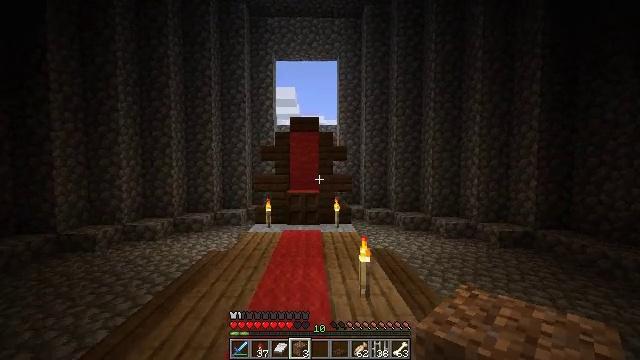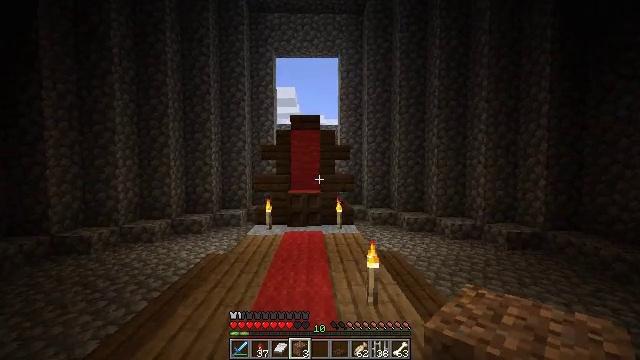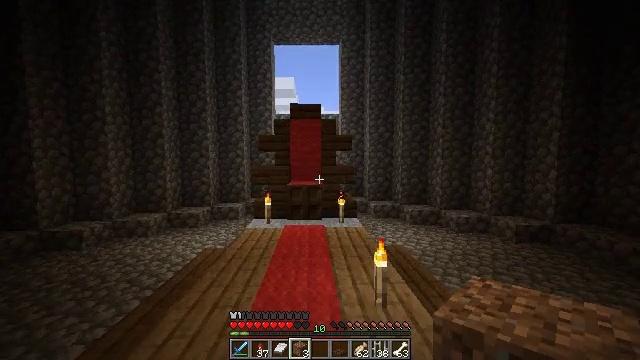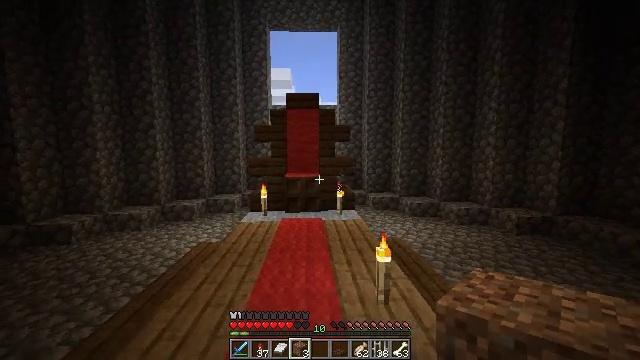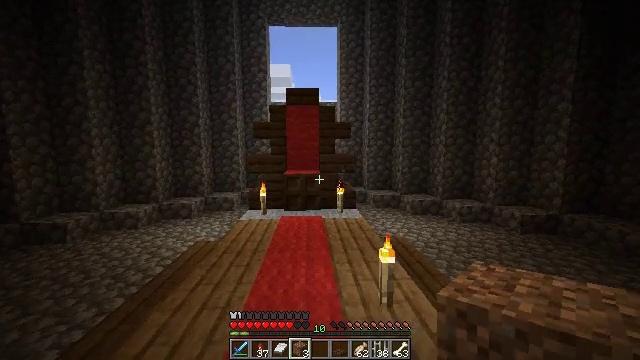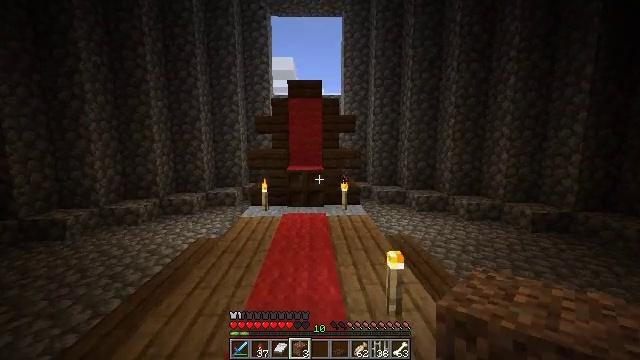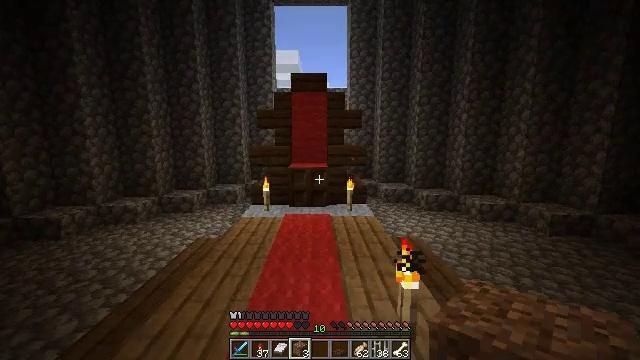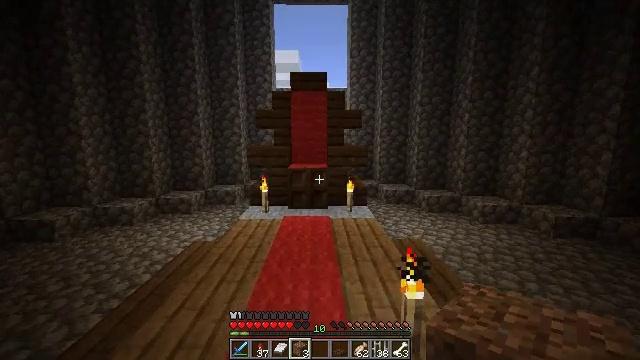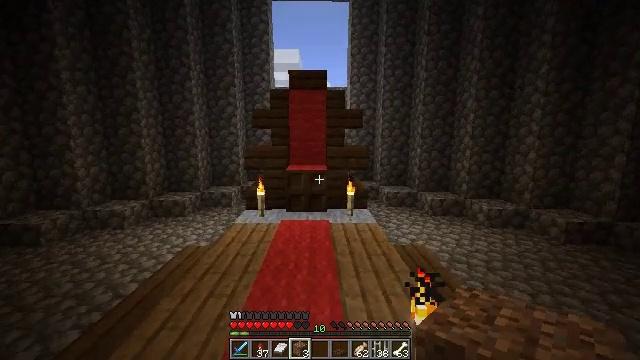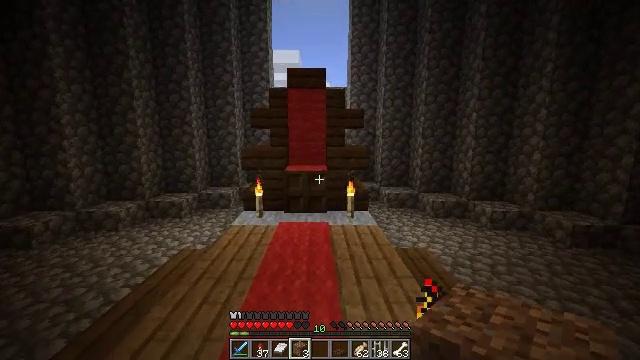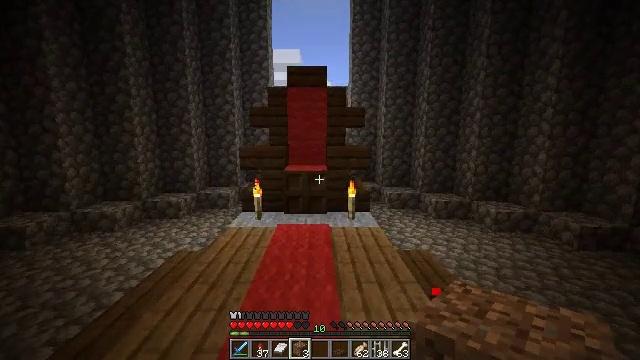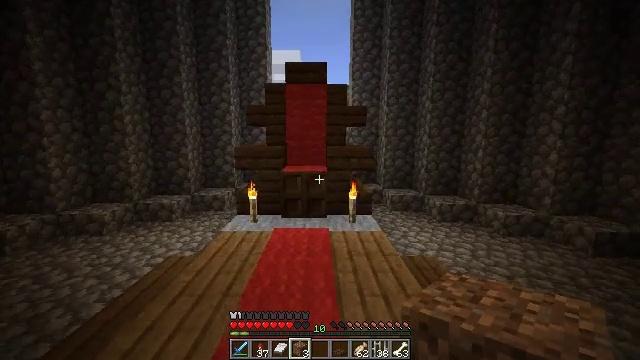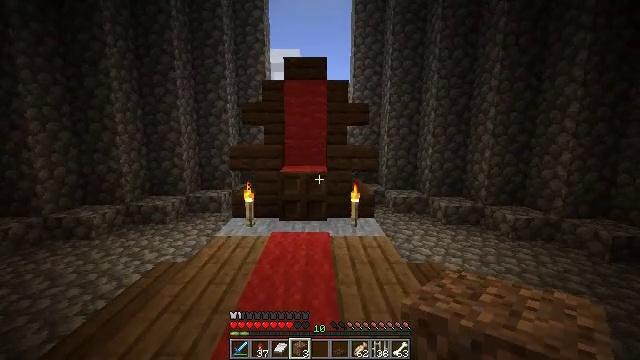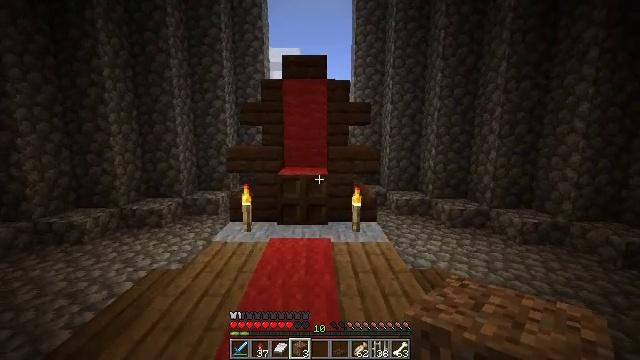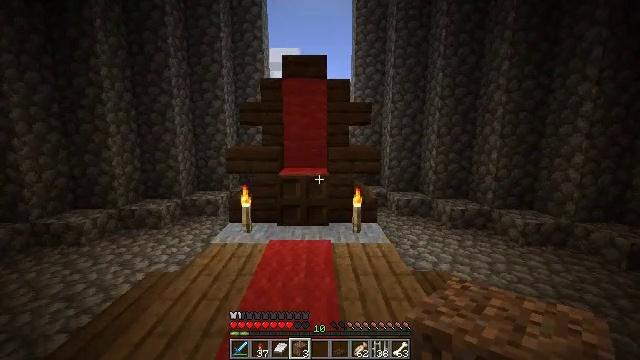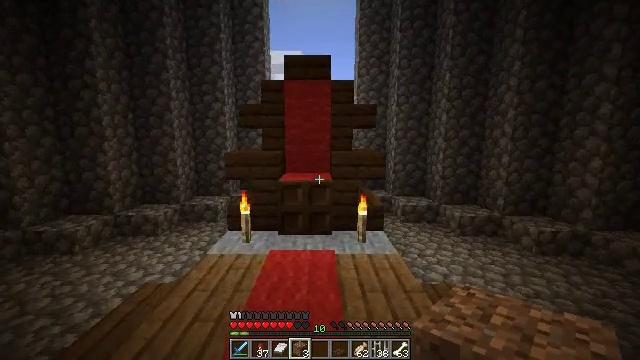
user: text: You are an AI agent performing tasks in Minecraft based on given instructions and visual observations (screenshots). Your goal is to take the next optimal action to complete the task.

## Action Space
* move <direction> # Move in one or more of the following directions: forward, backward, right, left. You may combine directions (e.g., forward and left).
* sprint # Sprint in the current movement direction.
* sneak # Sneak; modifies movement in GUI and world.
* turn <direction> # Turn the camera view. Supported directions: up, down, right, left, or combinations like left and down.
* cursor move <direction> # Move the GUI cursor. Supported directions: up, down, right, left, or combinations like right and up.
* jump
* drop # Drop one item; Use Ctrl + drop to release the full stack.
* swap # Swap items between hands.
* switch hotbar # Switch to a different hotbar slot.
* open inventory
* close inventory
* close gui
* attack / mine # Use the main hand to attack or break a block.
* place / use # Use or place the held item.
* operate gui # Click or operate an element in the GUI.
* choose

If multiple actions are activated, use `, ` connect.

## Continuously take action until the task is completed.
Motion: motion action
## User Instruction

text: Drop kelp from the inventory.
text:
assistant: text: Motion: move forward
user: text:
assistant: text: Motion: move forward, turn down
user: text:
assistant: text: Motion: move forward, turn down
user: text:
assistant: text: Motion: move forward
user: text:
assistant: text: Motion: move forward, turn down
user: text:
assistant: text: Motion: move forward, turn left and down
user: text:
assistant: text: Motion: move forward
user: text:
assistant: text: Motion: move forward
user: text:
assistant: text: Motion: move forward
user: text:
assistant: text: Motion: move forward
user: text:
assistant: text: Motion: move forward
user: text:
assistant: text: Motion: move forward
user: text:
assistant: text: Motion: move forward
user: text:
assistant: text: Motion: move forward
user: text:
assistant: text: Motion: move forward
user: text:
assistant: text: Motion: turn up
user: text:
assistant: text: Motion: turn right and up
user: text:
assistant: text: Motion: turn right and up
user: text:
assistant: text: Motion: turn right and up
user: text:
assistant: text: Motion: turn right and up
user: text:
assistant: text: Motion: turn right and up
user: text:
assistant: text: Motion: turn right
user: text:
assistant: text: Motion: turn right
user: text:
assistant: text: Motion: turn right
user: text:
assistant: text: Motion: turn right
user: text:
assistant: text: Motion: turn right
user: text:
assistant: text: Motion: turn right
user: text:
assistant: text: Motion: turn left and up
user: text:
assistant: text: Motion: no_op
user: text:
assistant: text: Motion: no_op